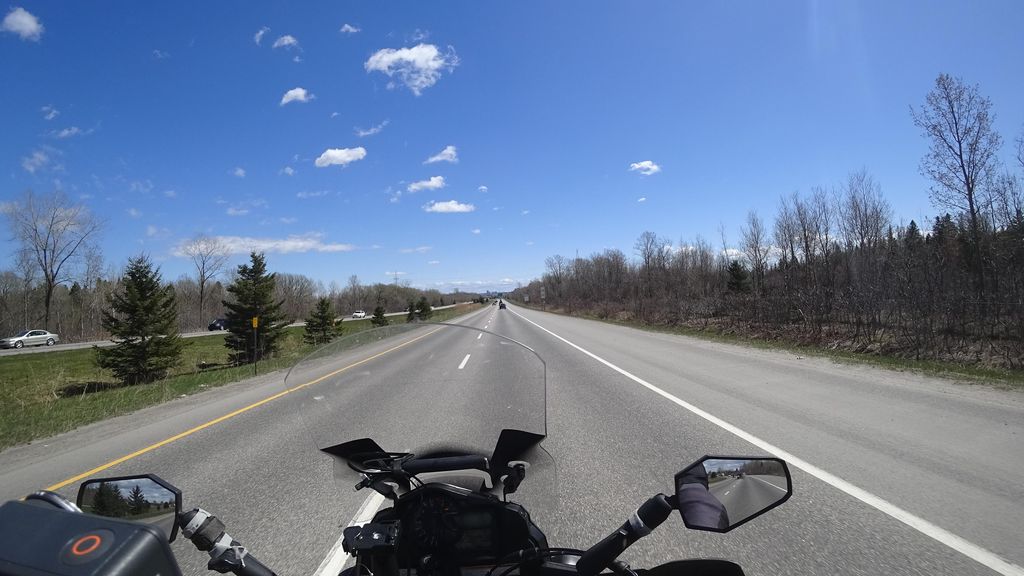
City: quebec_city